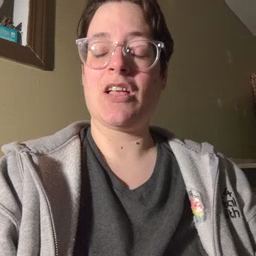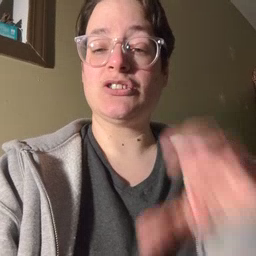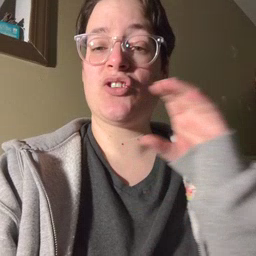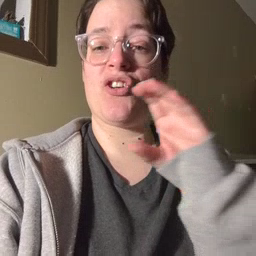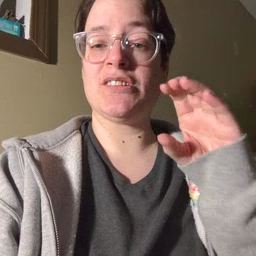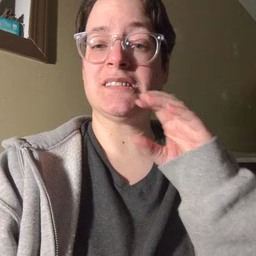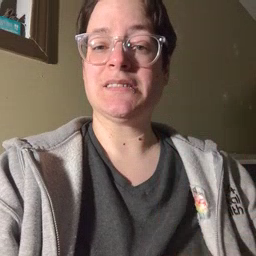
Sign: chocolate